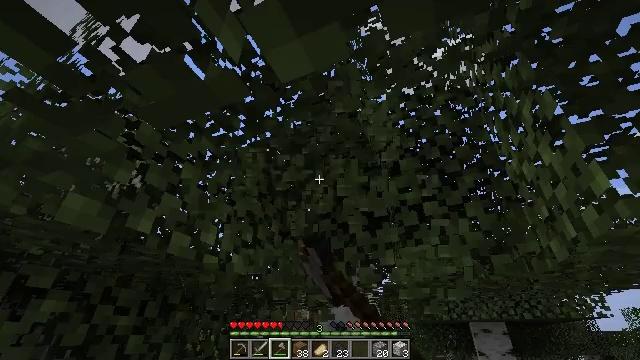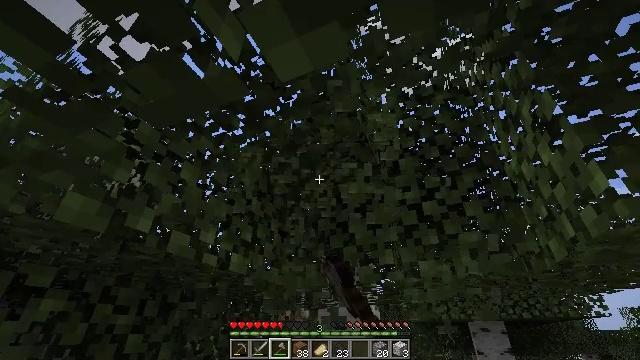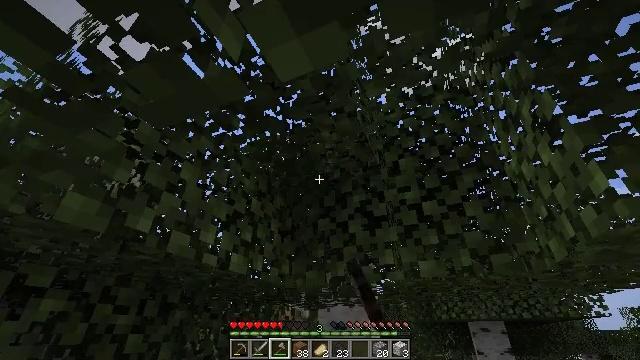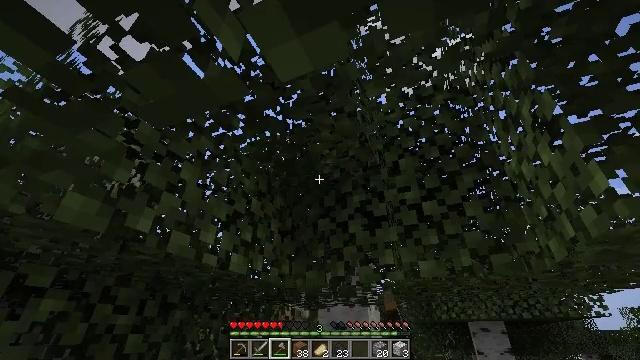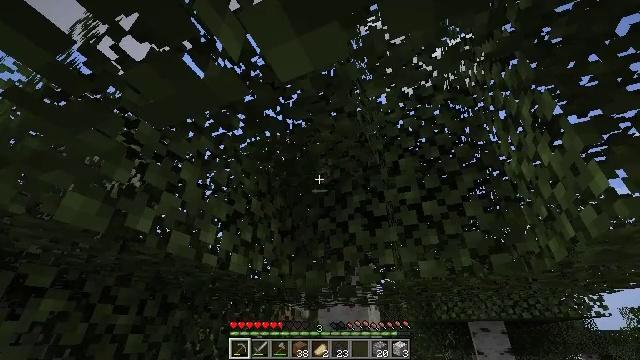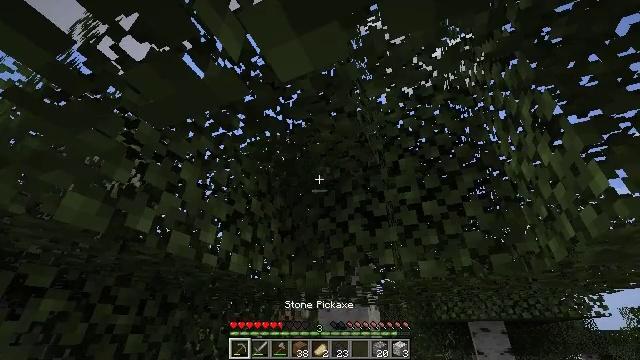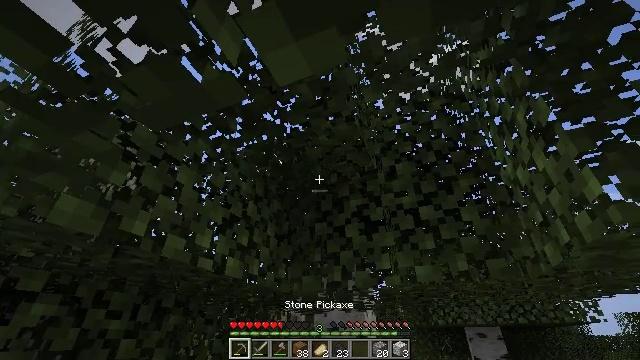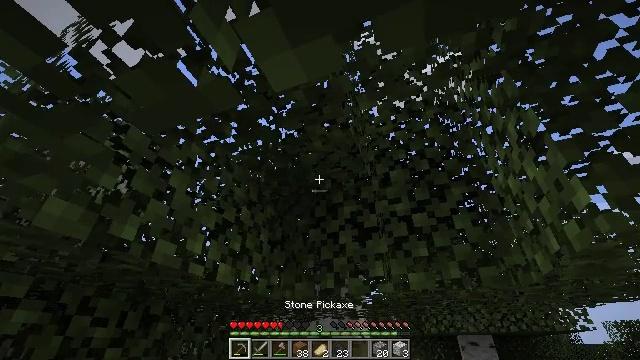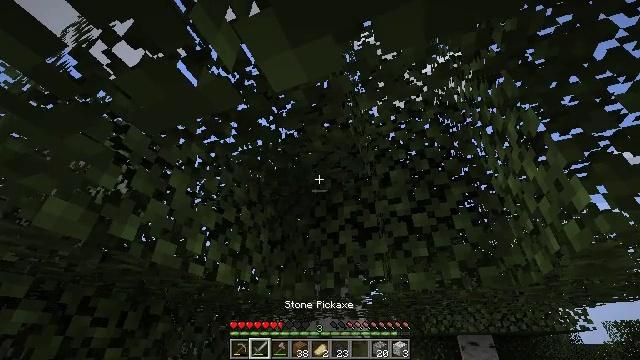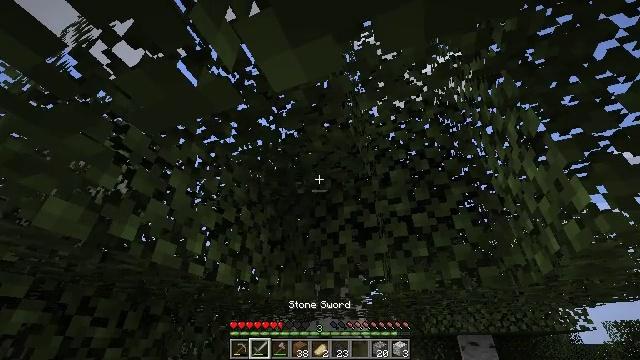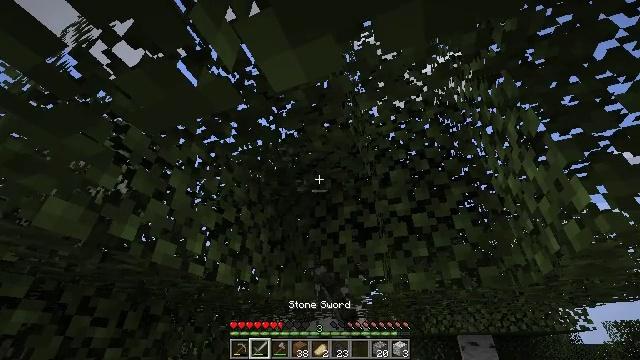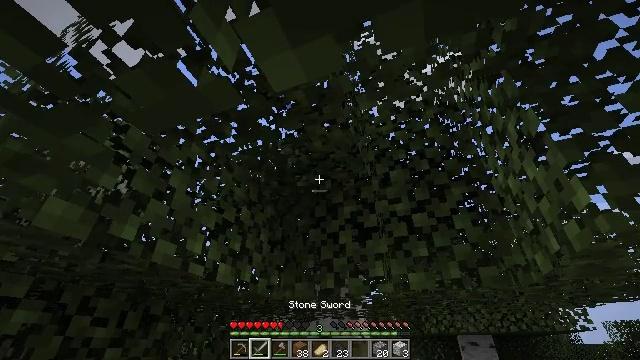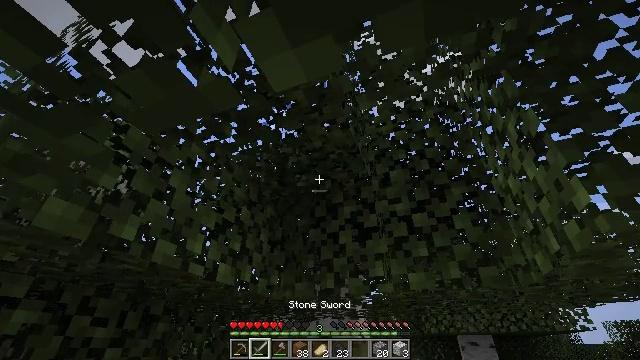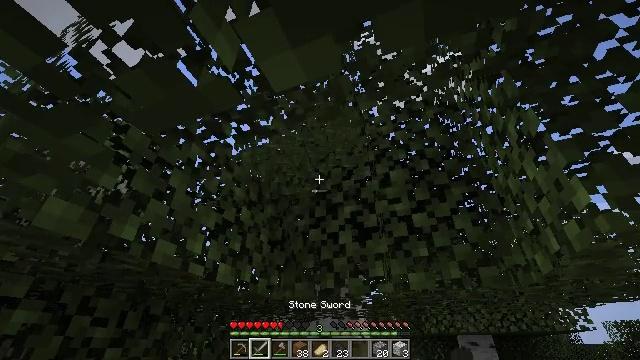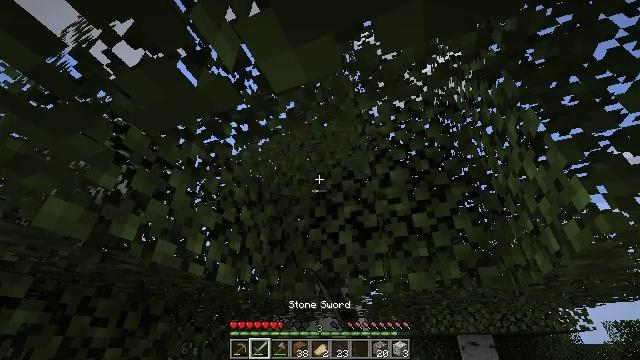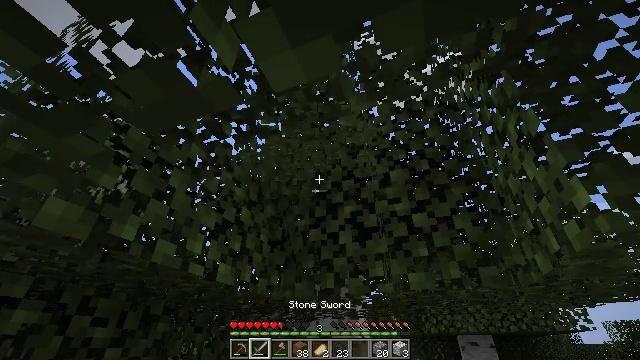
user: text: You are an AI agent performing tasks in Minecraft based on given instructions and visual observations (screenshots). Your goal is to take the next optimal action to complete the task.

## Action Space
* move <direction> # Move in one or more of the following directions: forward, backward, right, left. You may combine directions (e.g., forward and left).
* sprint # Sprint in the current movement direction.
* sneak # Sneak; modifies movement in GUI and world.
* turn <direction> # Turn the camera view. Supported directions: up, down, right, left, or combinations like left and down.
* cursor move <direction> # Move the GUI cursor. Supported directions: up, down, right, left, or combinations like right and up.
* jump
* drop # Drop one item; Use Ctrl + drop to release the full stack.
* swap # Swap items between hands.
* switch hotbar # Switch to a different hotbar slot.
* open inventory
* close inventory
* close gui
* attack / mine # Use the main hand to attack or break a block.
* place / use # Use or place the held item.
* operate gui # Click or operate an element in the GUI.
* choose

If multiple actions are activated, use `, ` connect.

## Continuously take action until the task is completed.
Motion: motion action
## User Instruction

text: Harvest birch leaves for decorations.
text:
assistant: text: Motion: no_op
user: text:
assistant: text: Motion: no_op
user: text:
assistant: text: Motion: no_op
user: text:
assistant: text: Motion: switch to hotbar 1
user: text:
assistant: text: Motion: switch to hotbar 1
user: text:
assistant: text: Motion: switch to hotbar 1
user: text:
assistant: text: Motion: turn right and up
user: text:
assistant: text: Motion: switch to hotbar 2
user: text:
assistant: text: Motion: attack / mine, switch to hotbar 2
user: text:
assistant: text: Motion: attack / mine, switch to hotbar 2
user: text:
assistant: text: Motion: attack / mine
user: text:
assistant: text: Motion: attack / mine
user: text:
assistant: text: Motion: attack / mine
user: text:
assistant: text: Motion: attack / mine
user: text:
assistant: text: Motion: attack / mine
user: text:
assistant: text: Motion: attack / mine
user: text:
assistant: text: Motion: attack / mine
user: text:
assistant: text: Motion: turn left and down, attack / mine
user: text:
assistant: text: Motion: turn left and down, attack / mine
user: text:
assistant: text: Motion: turn right, attack / mine
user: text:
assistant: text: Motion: turn right and down, attack / mine
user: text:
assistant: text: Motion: move forward, turn right and down, attack / mine
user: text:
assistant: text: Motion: move forward, turn right and down, attack / mine
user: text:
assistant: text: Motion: move forward, turn right and down, attack / mine
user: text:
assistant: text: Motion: move forward, turn right, attack / mine
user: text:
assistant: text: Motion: turn right, attack / mine
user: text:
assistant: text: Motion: attack / mine
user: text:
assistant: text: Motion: turn right, attack / mine
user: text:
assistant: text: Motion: turn right, attack / mine
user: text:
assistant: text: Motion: turn right and up, attack / mine